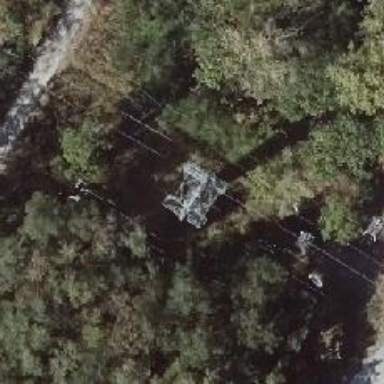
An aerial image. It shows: Pylon for aerialway.